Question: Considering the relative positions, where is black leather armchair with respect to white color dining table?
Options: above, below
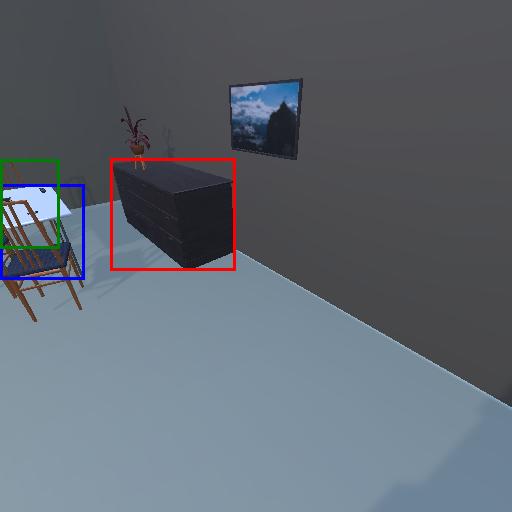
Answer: above